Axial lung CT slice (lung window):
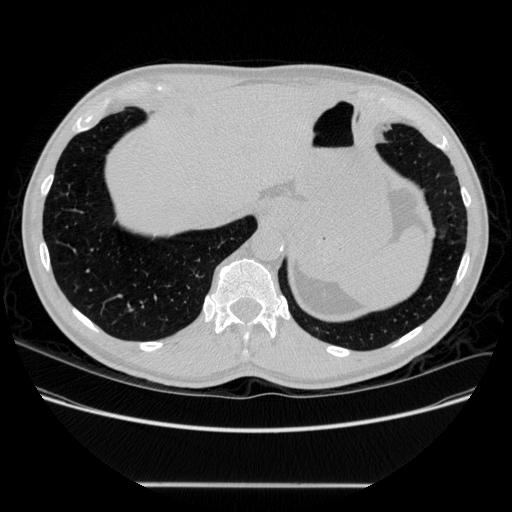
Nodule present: no